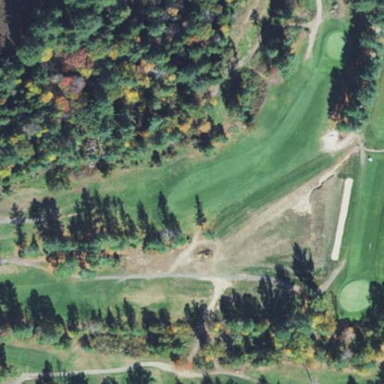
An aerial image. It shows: Golf fairway in the image.